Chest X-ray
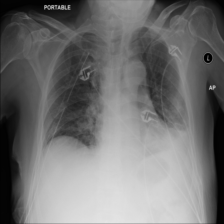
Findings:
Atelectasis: negative
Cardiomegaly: negative
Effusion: negative
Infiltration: negative
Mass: negative
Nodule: negative
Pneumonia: negative
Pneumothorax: negative
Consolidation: negative
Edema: negative
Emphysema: negative
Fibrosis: positive
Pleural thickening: negative
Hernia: negative